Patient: sex M, age 46
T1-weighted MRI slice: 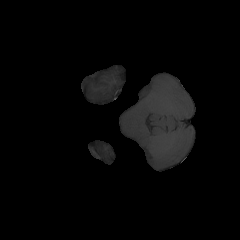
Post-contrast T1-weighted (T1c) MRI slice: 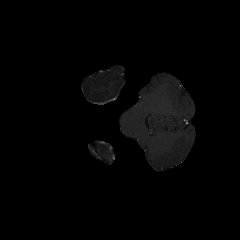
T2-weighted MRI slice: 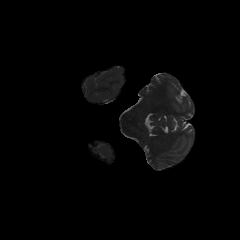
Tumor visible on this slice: no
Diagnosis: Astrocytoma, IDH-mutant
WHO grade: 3